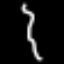
Label: squiggle